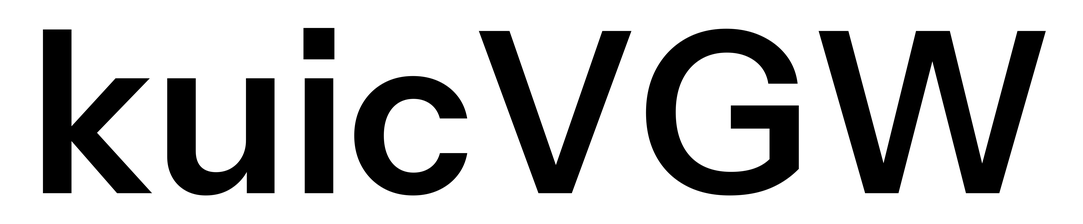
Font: InstrumentSans_SemiBold